Question: I need my home page design for a sample website.
My plan is to arrange icons in a half circle.
How can i implement layout in android?
Can someone suggest same design for iOS too?
My sample design
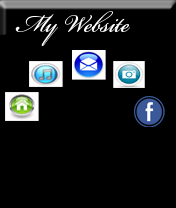
Answer: Use the following layout to achieve that. Modify as per your requirement.
'''
<RelativeLayout
android:layout_width="match_parent"
android:layout_height="100dp"
android:layout_below="@+id/text" >
<ImageView
android:id="@+id/img1"
android:layout_width="wrap_content"
android:layout_height="wrap_content"
android:layout_alignBottom="@+id/img2"
android:layout_alignParentBottom="true"
android:layout_alignParentLeft="true"
android:layout_marginLeft="20dp"
android:src="@drawable/ic_action_search" />
<ImageView
android:id="@+id/img2"
android:layout_width="wrap_content"
android:layout_height="wrap_content"
android:layout_marginRight="30dp"
android:layout_marginTop="30dp"
android:layout_toLeftOf="@+id/img3"
android:src="@drawable/ic_action_search" />
<ImageView
android:id="@+id/img3"
android:layout_width="wrap_content"
android:layout_height="wrap_content"
android:layout_centerHorizontal="true"
android:src="@drawable/ic_action_search" />
<ImageView
android:id="@+id/img4"
android:layout_width="wrap_content"
android:layout_height="wrap_content"
android:layout_marginLeft="30dp"
android:layout_marginTop="30dp"
android:layout_toRightOf="@+id/img3"
android:src="@drawable/ic_action_search" />
<ImageView
android:id="@+id/img5"
android:layout_width="wrap_content"
android:layout_height="wrap_content"
android:layout_alignBottom="@+id/img4"
android:layout_alignParentBottom="true"
android:layout_alignParentRight="true"
android:layout_marginRight="20dp"
android:src="@drawable/ic_action_search" />
</RelativeLayout>
'''